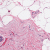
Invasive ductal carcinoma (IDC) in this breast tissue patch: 0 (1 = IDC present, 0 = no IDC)